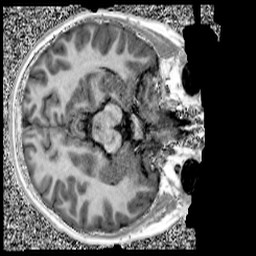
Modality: UNIT1
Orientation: axial
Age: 9
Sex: male
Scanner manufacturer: siemens
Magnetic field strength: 3 T
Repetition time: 4 s
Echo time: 0.00303 s